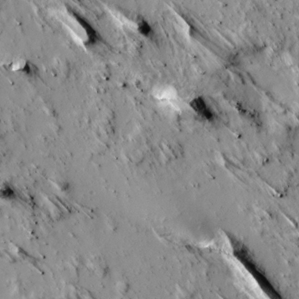
Label: non_frost